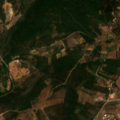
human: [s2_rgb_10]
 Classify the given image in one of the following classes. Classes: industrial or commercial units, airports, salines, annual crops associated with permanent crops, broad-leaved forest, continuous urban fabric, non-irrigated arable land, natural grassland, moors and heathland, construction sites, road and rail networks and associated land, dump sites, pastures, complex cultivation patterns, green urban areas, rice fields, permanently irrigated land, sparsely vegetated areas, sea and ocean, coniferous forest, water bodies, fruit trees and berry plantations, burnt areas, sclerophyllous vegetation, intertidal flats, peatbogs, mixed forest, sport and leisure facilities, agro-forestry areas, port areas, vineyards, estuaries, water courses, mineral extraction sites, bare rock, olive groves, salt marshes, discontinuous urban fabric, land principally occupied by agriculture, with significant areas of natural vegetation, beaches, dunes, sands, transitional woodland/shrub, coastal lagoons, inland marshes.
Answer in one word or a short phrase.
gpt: complex cultivation patterns, land principally occupied by agriculture, with significant areas of natural vegetation, mixed forest